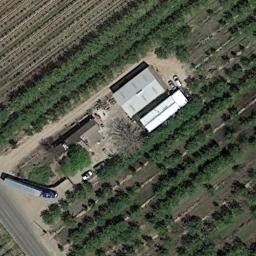
Label: residential